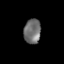
Tissue: lung
Cell type: Epithelial cells
Senescence score: 0.2401
Nuclear area (px): 410
Mean DAPI intensity: 110.866